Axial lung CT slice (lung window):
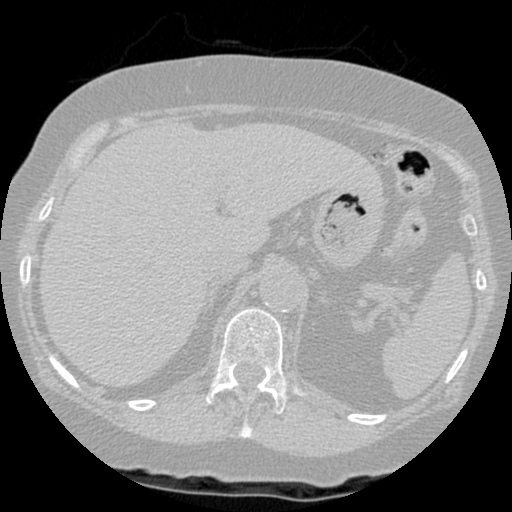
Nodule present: no